Question: This is a snake game. How many steps do you need to take from the current state to eat two foods one after another (regardless of the order of the two foods)? At the same time, pay attention to avoid obstacles
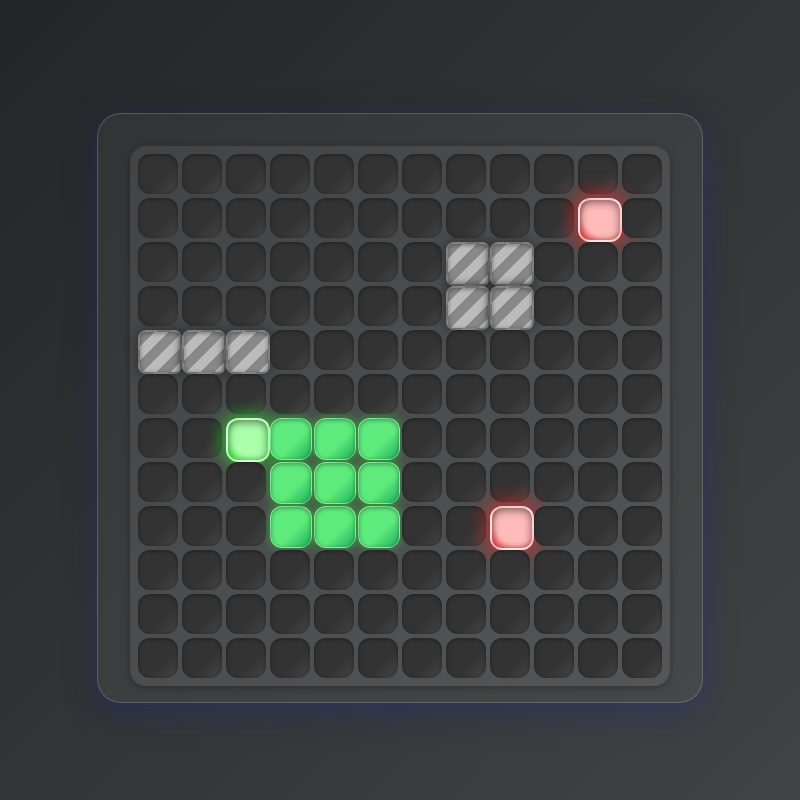
Answer: 19